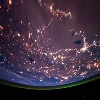
Label: land